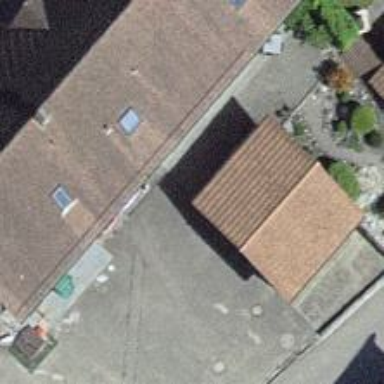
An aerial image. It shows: View of roof of building.